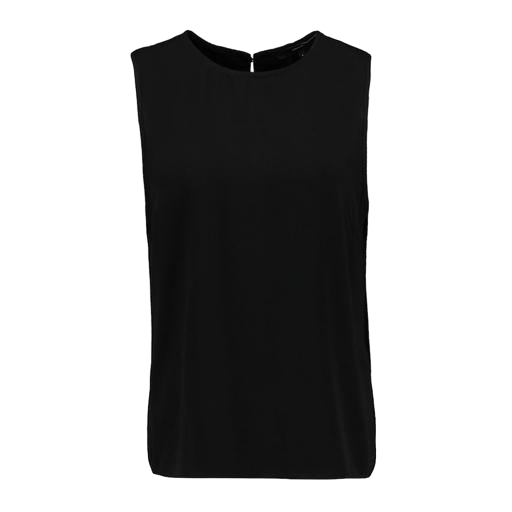
black sleeveless high-low top only macy, black sleeveless pleat back top, black sleeveless shirt, white background